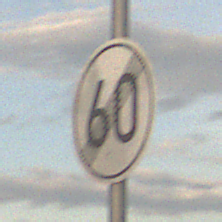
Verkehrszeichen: EndeGeschwindigkeit60
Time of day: SunriseSunset
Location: Outdoor (Nature)
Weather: PartlyCloudy
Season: NotSpecified
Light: Natural